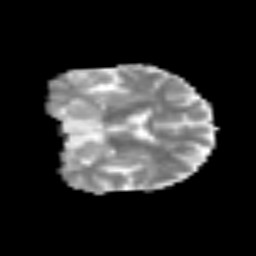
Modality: MD
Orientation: coronal
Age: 62
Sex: female
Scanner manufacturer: siemens
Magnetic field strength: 3 T
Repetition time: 3.2 s
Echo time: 0.081 s